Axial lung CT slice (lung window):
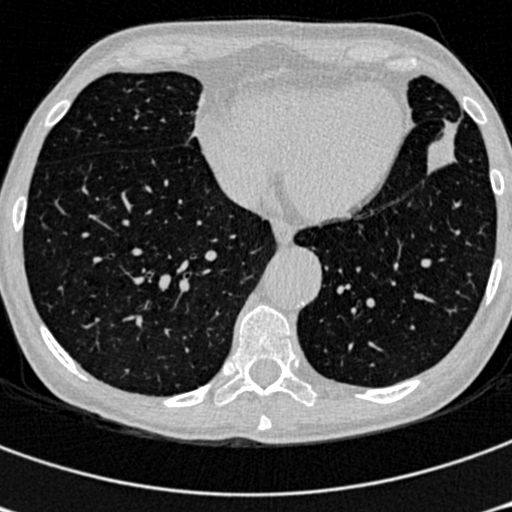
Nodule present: no